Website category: jobs
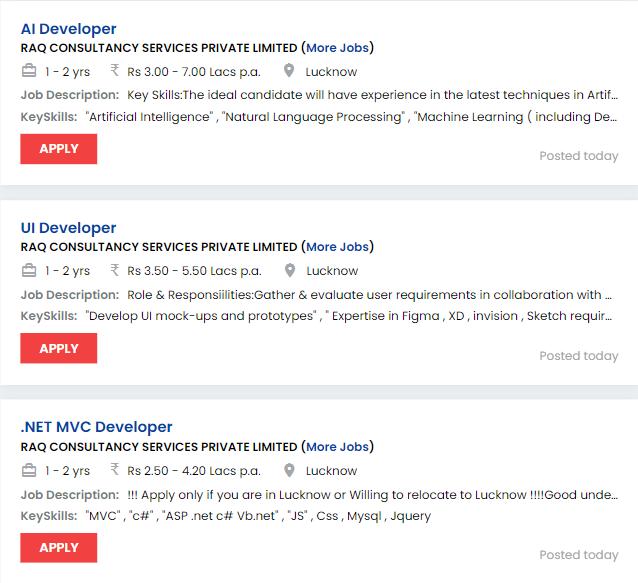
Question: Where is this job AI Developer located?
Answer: Lucknow

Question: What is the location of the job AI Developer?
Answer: Lucknow

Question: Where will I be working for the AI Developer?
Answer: Lucknow

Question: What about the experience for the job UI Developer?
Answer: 1 - 2 yrs

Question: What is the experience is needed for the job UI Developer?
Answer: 1 - 2 yrs

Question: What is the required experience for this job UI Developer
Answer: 1 - 2 yrs

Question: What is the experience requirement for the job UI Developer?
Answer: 1 - 2 yrs

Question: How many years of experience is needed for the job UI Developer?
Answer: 1 - 2 yrs

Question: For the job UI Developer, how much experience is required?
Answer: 1 - 2 yrs

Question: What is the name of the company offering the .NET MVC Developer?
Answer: RAQ CONSULTANCY SERVICES PRIVATE LIMITED

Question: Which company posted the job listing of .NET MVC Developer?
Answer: RAQ CONSULTANCY SERVICES PRIVATE LIMITED

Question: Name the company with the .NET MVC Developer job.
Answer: RAQ CONSULTANCY SERVICES PRIVATE LIMITED

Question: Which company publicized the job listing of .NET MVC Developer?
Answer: RAQ CONSULTANCY SERVICES PRIVATE LIMITED

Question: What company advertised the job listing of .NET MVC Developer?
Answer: RAQ CONSULTANCY SERVICES PRIVATE LIMITED

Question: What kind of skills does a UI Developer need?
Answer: "Develop UI mock-ups and prototypes" , " Expertise in Figma , XD , invision , Sketch required" , "Proficiency in any UI tool ( e.g - sketch , adobe , AI etc. ) " , Ux , Ui

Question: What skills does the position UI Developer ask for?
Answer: "Develop UI mock-ups and prototypes" , " Expertise in Figma , XD , invision , Sketch required" , "Proficiency in any UI tool ( e.g - sketch , adobe , AI etc. ) " , Ux , Ui

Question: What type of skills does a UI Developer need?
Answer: "Develop UI mock-ups and prototypes" , " Expertise in Figma , XD , invision , Sketch required" , "Proficiency in any UI tool ( e.g - sketch , adobe , AI etc. ) " , Ux , Ui

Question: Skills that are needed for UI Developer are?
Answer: "Develop UI mock-ups and prototypes" , " Expertise in Figma , XD , invision , Sketch required" , "Proficiency in any UI tool ( e.g - sketch , adobe , AI etc. ) " , Ux , Ui

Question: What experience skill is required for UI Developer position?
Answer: "Develop UI mock-ups and prototypes" , " Expertise in Figma , XD , invision , Sketch required" , "Proficiency in any UI tool ( e.g - sketch , adobe , AI etc. ) " , Ux , Ui

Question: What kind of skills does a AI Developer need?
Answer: "Artificial Intelligence" , "Natural Language Processing" , "Machine Learning ( including Deep Learning approaches ) " , "Java or Python , C / c ++" , "NLP and ML techniques"

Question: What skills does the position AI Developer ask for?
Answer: "Artificial Intelligence" , "Natural Language Processing" , "Machine Learning ( including Deep Learning approaches ) " , "Java or Python , C / c ++" , "NLP and ML techniques"

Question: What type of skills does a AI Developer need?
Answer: "Artificial Intelligence" , "Natural Language Processing" , "Machine Learning ( including Deep Learning approaches ) " , "Java or Python , C / c ++" , "NLP and ML techniques"

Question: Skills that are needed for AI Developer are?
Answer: "Artificial Intelligence" , "Natural Language Processing" , "Machine Learning ( including Deep Learning approaches ) " , "Java or Python , C / c ++" , "NLP and ML techniques"

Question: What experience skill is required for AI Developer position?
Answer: "Artificial Intelligence" , "Natural Language Processing" , "Machine Learning ( including Deep Learning approaches ) " , "Java or Python , C / c ++" , "NLP and ML techniques"

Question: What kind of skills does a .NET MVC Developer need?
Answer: "MVC" , "c#" , "ASP .net c# Vb.net" , "JS" , Css , Mysql , Jquery

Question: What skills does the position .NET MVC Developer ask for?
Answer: "MVC" , "c#" , "ASP .net c# Vb.net" , "JS" , Css , Mysql , Jquery

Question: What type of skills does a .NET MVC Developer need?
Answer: "MVC" , "c#" , "ASP .net c# Vb.net" , "JS" , Css , Mysql , Jquery

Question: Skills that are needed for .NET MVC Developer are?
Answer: "MVC" , "c#" , "ASP .net c# Vb.net" , "JS" , Css , Mysql , Jquery

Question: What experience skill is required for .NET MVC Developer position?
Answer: "MVC" , "c#" , "ASP .net c# Vb.net" , "JS" , Css , Mysql , Jquery